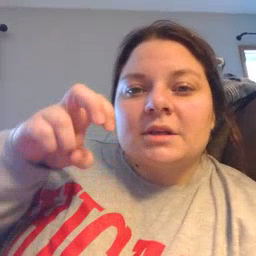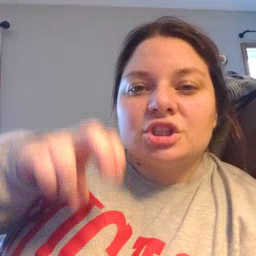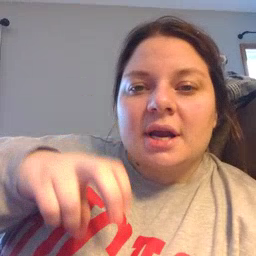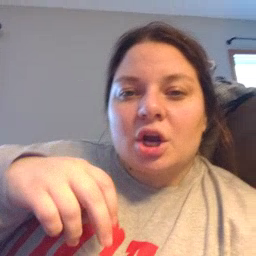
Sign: chair